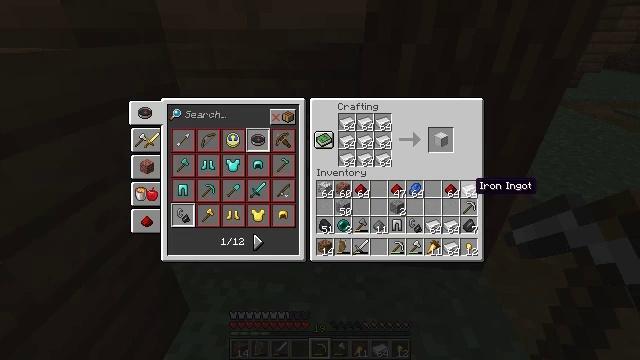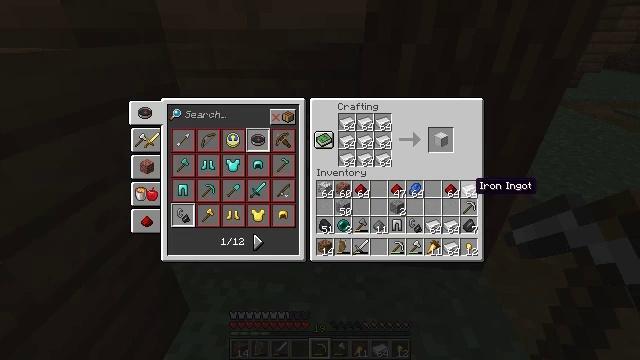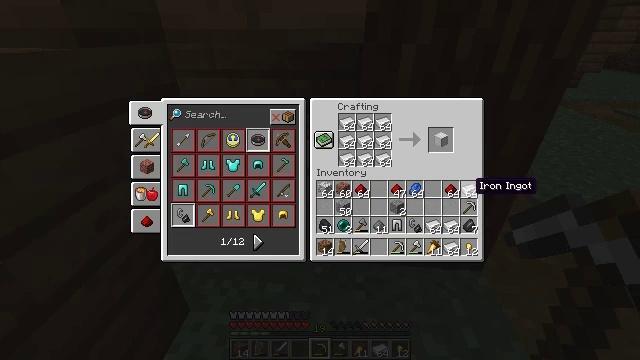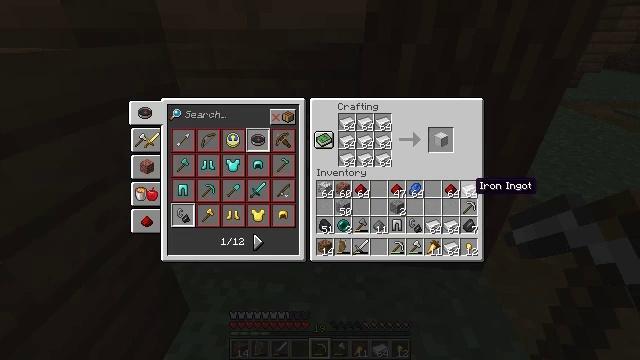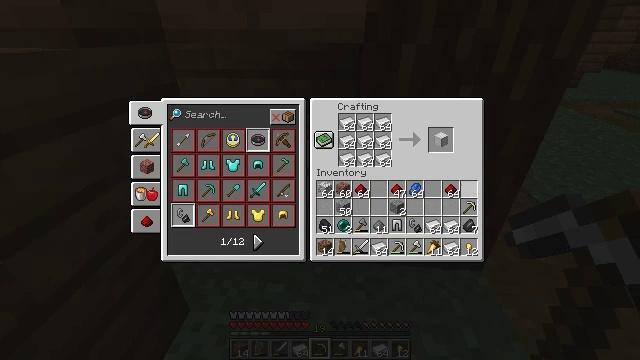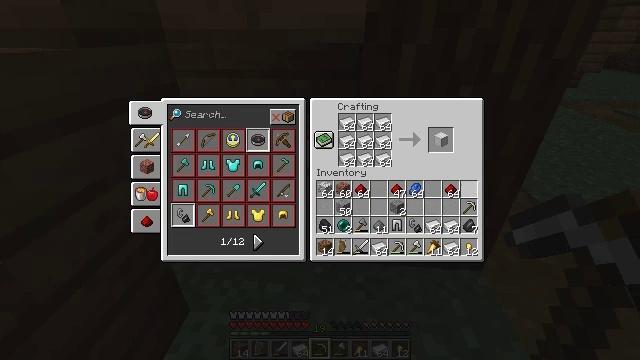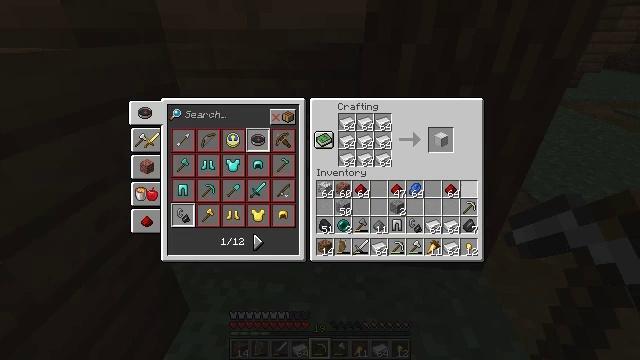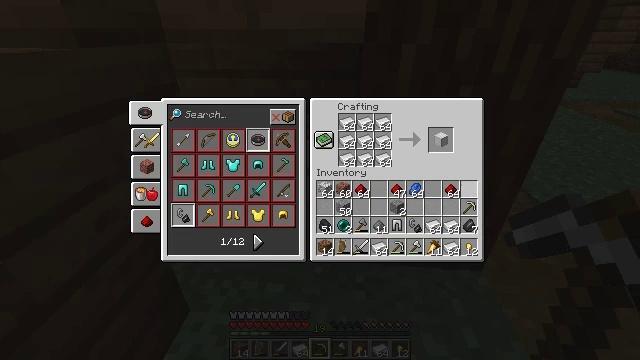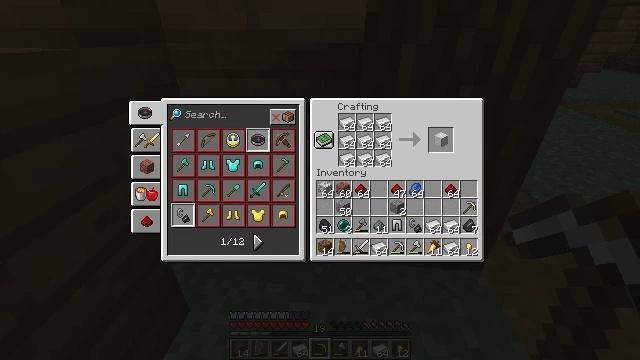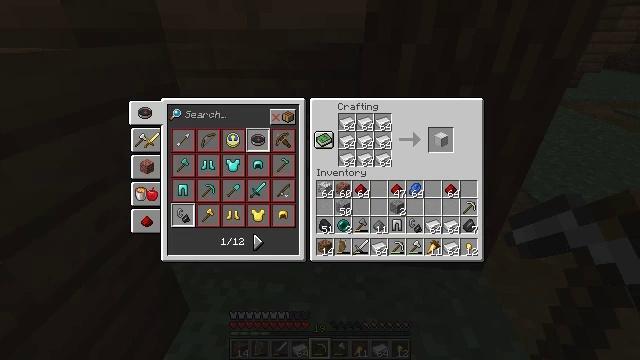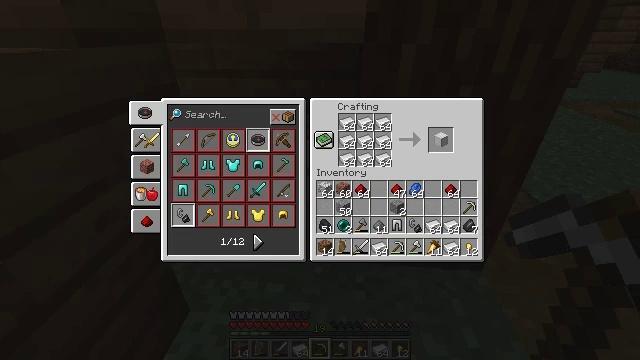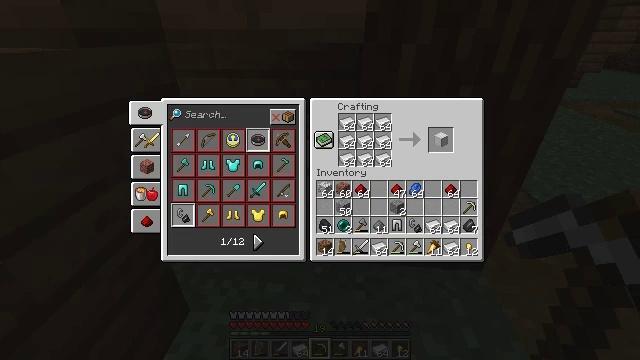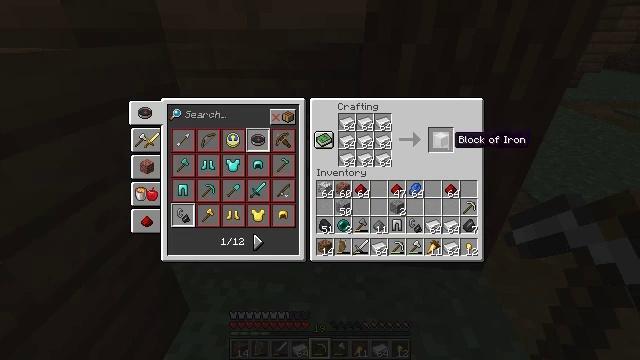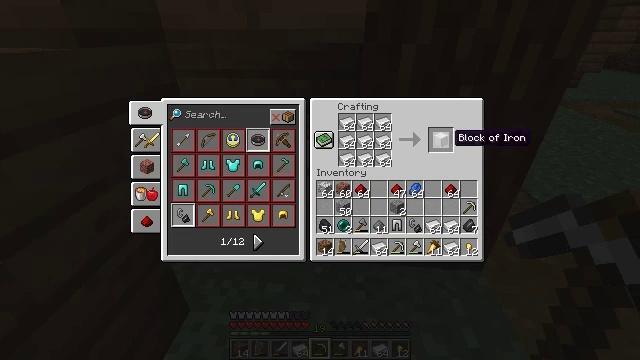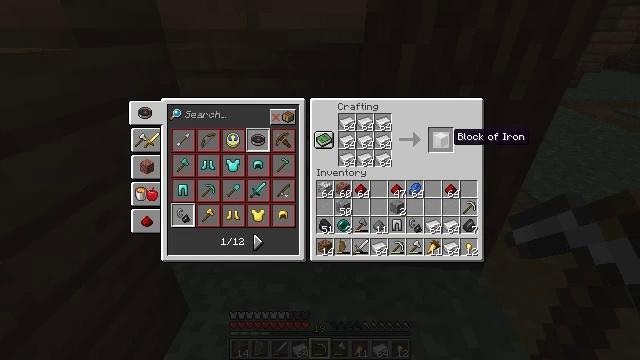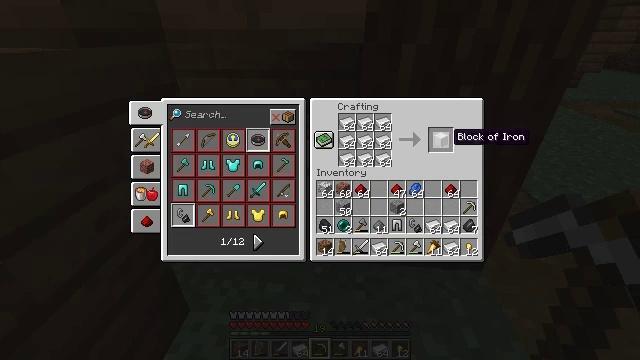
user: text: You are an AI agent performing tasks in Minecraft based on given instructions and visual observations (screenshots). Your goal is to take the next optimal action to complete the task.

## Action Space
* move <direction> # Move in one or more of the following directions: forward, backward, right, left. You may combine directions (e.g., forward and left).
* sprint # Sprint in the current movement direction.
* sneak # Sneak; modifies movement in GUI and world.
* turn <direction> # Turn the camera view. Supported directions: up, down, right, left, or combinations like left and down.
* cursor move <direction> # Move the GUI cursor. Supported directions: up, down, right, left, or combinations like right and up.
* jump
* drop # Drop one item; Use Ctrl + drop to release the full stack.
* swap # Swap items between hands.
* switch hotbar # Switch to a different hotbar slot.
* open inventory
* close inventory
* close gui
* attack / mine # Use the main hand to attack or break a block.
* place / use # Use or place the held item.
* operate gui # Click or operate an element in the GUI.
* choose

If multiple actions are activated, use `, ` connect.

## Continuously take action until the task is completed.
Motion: motion action
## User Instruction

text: Open the crafting table to craft an iron block.
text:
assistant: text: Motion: sneak
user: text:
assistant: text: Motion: sneak
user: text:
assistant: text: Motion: sneak
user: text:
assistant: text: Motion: sneak, attack / mine
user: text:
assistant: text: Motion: sneak, attack / mine
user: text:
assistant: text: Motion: sneak
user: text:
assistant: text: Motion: sneak, turn up
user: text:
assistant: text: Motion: sneak, turn left and up
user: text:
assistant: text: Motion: sneak, turn up
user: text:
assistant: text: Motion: sneak
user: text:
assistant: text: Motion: sneak
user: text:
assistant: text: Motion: sneak
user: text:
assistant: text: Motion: sneak
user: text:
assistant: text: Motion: sneak
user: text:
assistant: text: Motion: sneak
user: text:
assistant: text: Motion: sneak, attack / mine
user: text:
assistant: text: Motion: sneak, attack / mine
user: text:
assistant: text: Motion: sneak
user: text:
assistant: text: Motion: sneak, attack / mine
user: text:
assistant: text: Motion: sneak, attack / mine
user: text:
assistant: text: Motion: sneak
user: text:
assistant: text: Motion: sneak, attack / mine
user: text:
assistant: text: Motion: sneak, attack / mine
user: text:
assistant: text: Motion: sneak
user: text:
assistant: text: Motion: sneak, attack / mine
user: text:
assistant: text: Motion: sneak, attack / mine
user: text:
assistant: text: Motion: sneak, attack / mine
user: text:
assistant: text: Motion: sneak, attack / mine
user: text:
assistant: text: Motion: sneak, attack / mine
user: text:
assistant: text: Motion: sneak, attack / mine